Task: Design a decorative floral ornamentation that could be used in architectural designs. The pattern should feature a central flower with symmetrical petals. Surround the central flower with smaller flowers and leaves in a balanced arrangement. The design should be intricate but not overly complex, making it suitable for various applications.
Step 380:
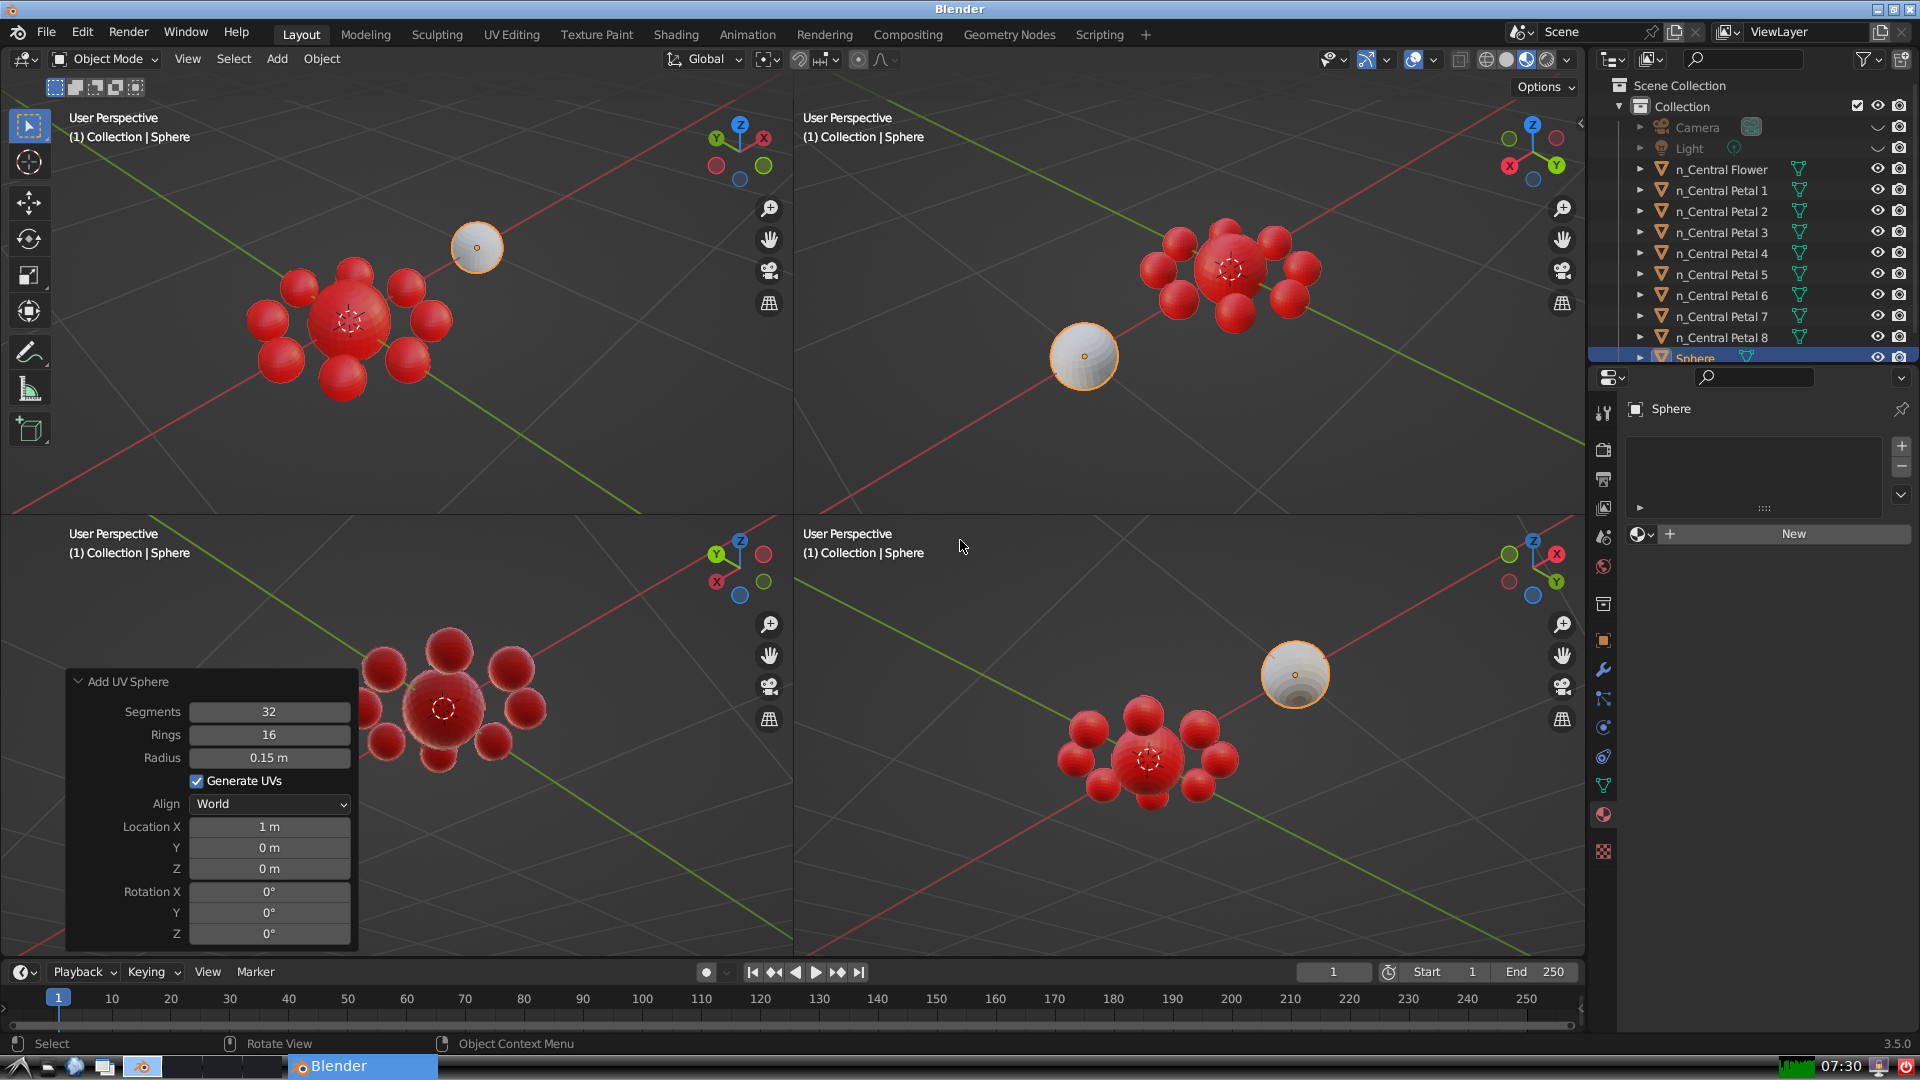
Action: {"mouse_move": [1608, 631]}